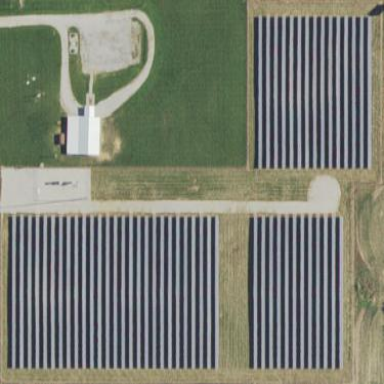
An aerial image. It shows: Solar power plant utilizing photovoltaic technology to produce electricity.